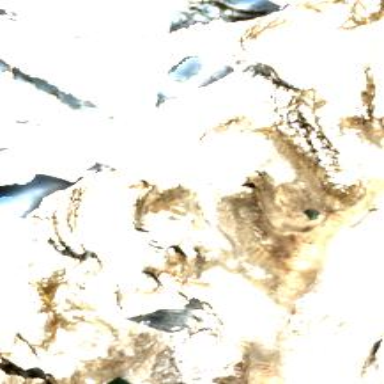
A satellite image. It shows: Vast snowfield landscape.